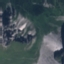
Land use / land cover class: HerbaceousVegetation